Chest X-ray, PA view. Patient: 45 years old, sex F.
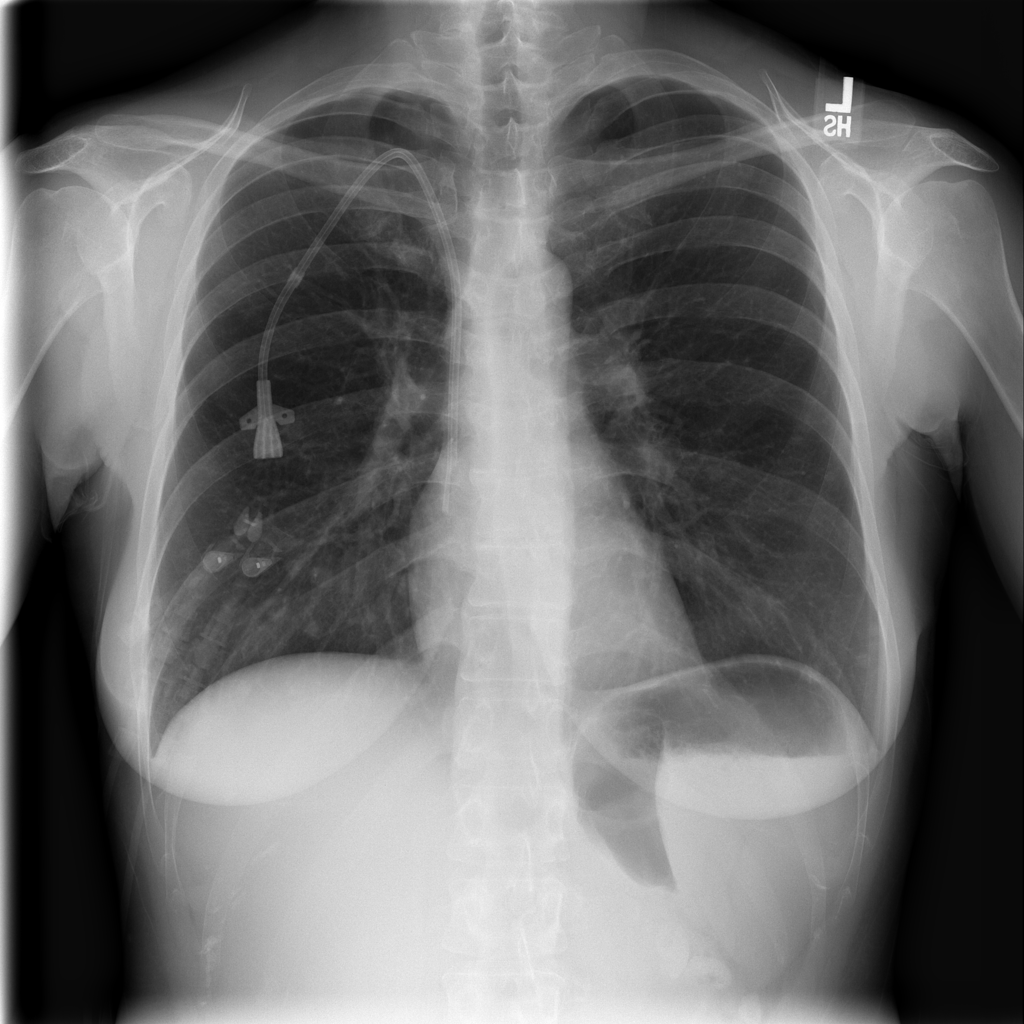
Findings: No Finding